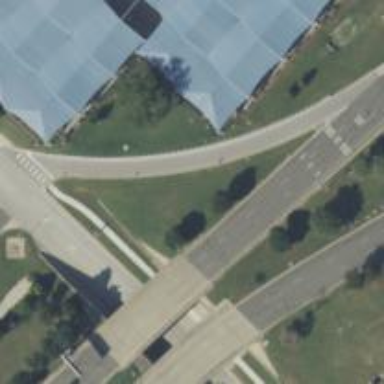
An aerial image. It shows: Asphalt road with secondary link designation.